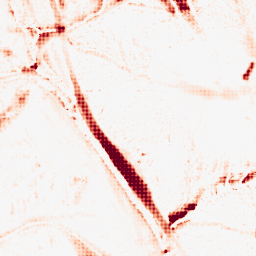
Category: morphological
Decomposition family: morphological_ellipse
Decomposition parameters: operation: opening
width: 20
height: 30
Upsampling method: sinc_hamming
Upsampling parameters: scale: 8
kernel_size: 8
Upsampling scale: 8